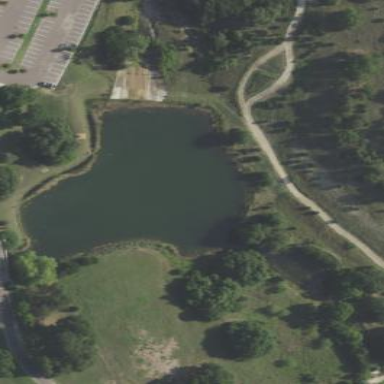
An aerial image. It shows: Pond with natural water.